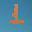
Label: 1